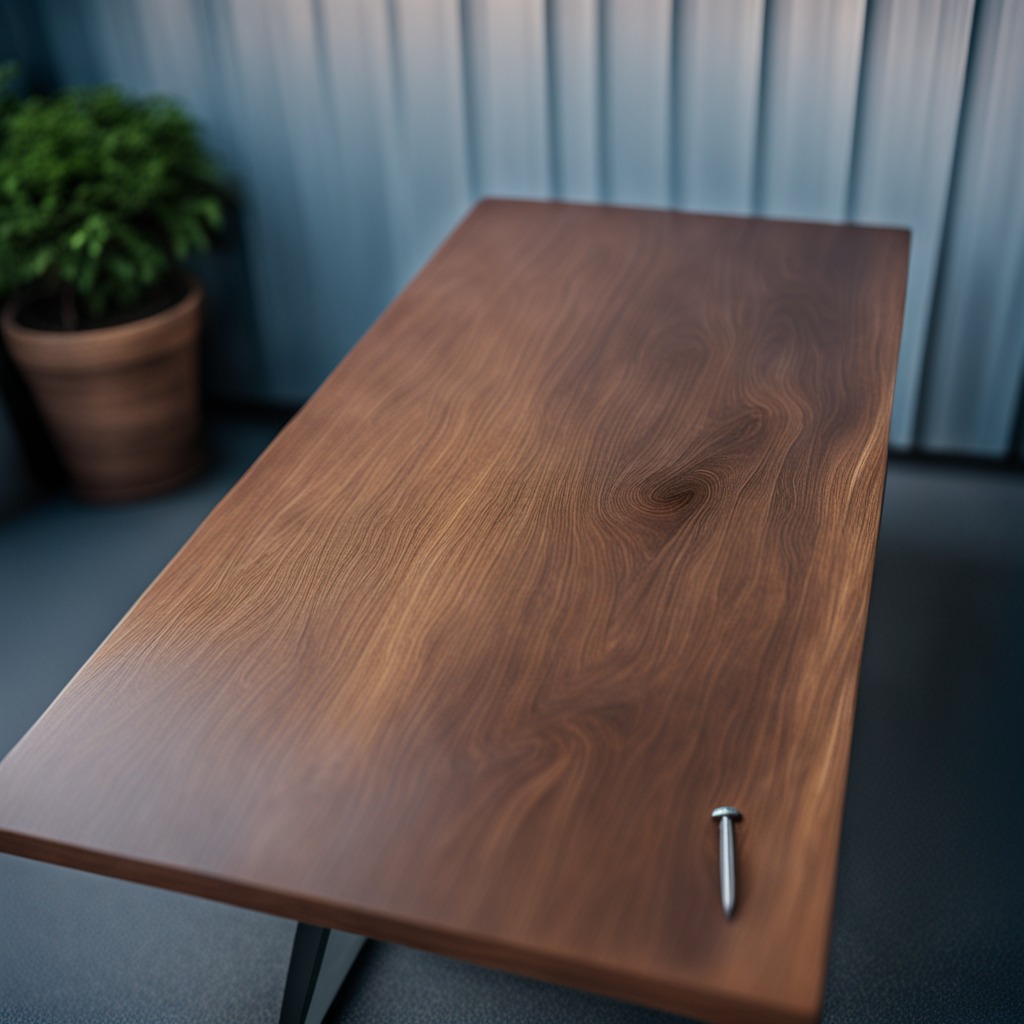
An iron nail is lying on a table.